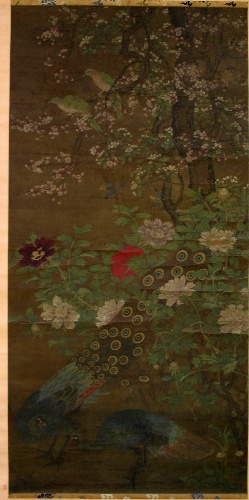
Artist: Unidentified artist|Huang Qüan
Artist bio: |Chinese, active ca. 950
Object type: Hanging scroll
Classification: Paintings
Medium: Hanging scroll
Culture: China
Period: Ming (1368–1644) or Qing (1644–1911) dynasty
Dimensions: Image: 77 x 37 in. (195.6 x 94 cm)
Overall with mounting: 123 x 40 7/8 in. (312.4 x 103.8 cm)
Overall with knobs: 123 x 45 1/4 in. (312.4 x 114.9 cm)
Department: Asian Art
Credit line: John Stewart Kennedy Fund, 1913
Accession year: 1913
Repository: Metropolitan Museum of Art, New York, NY
Tags: Birds|Peacocks|Flowers